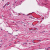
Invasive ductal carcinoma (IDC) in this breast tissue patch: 0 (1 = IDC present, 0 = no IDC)